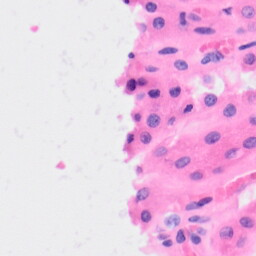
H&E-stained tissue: Kidney